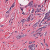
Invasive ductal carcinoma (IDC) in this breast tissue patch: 1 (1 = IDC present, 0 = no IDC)